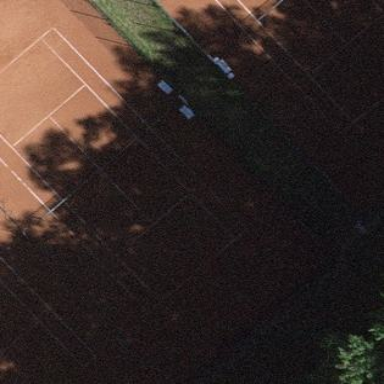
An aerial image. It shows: Tennis court in leisure pitch.